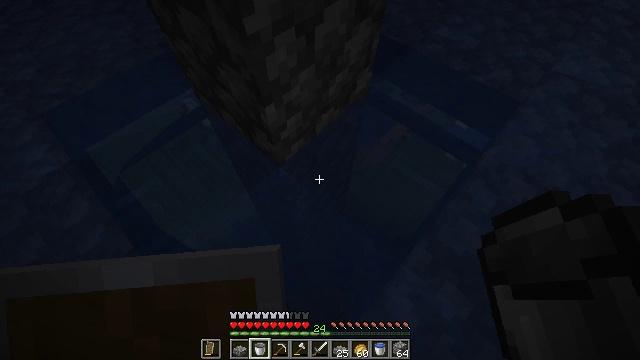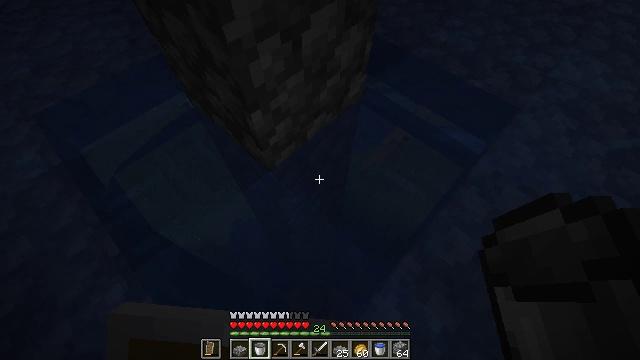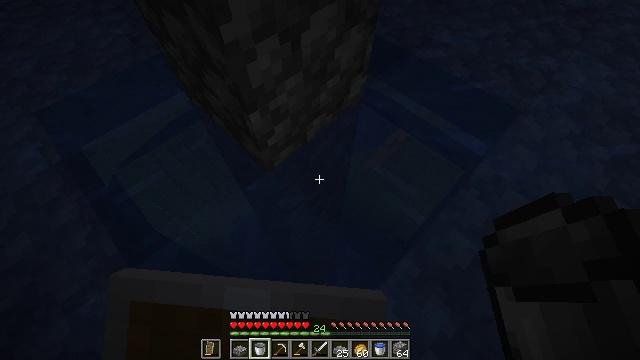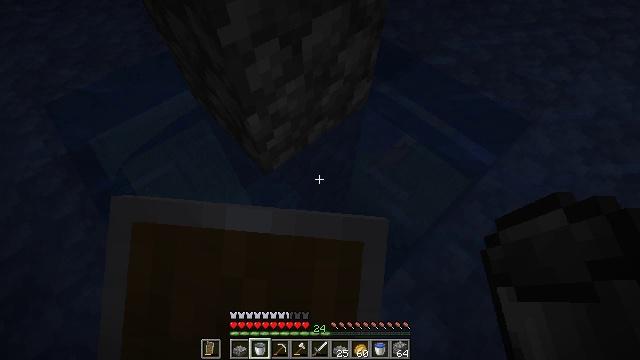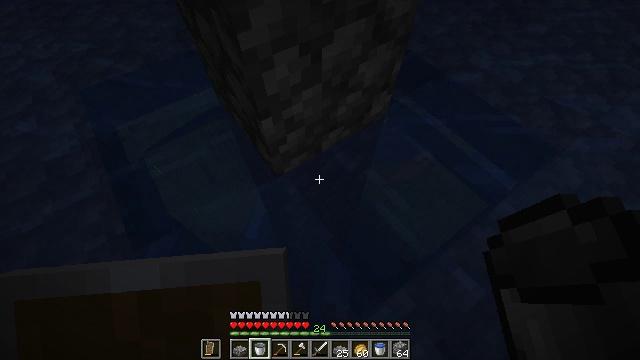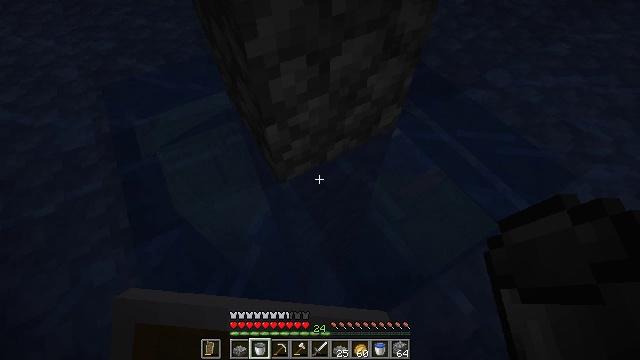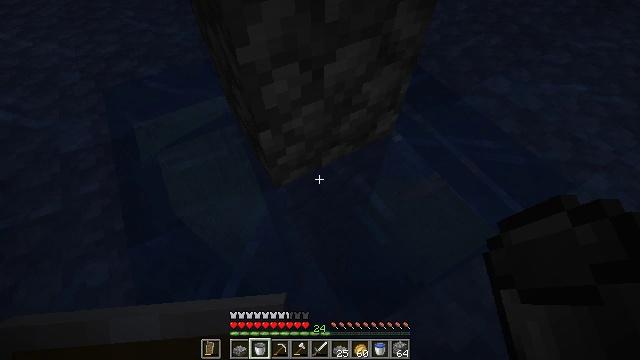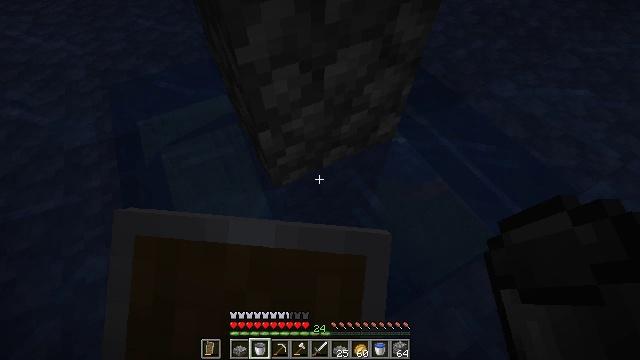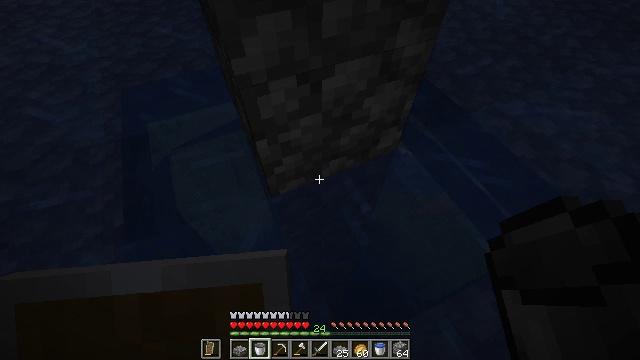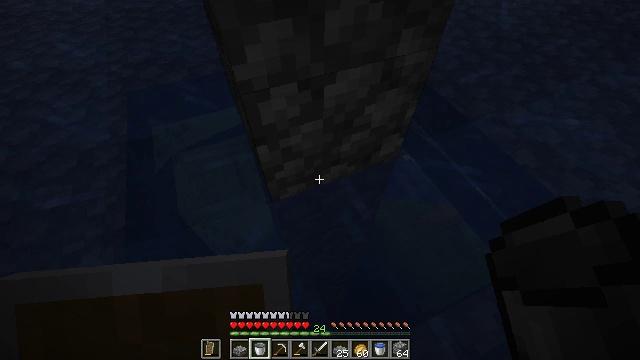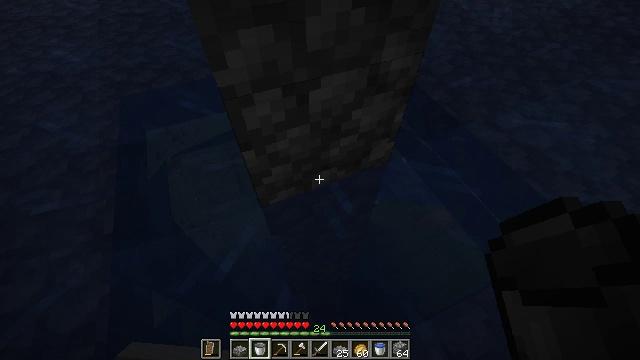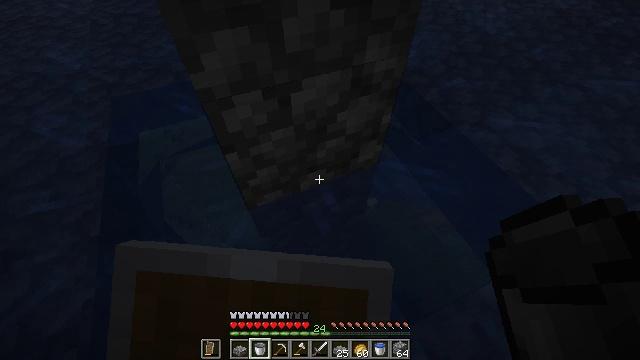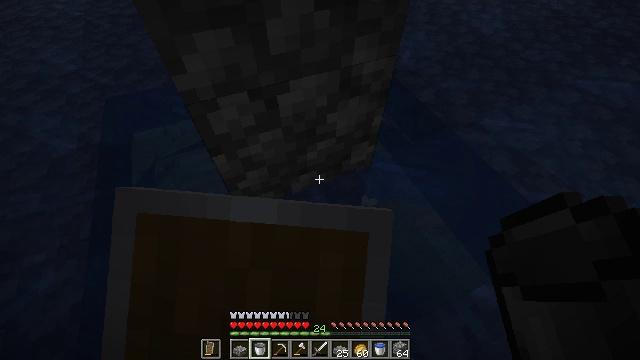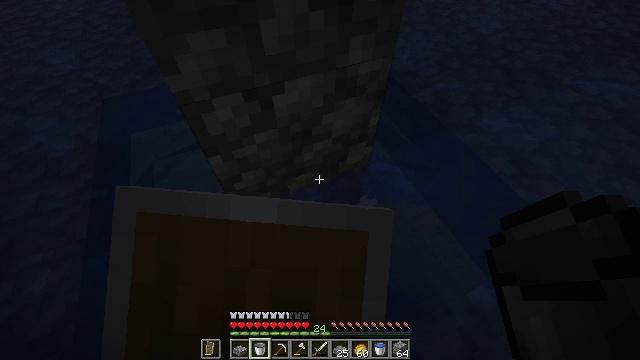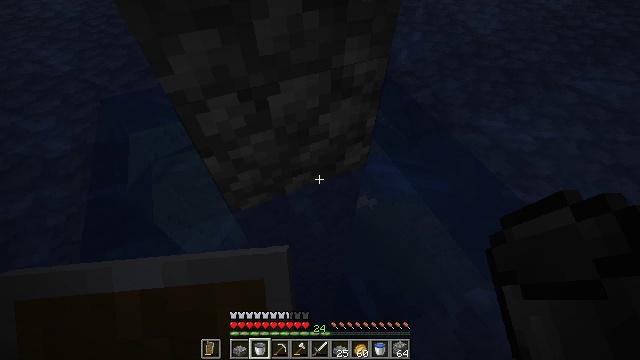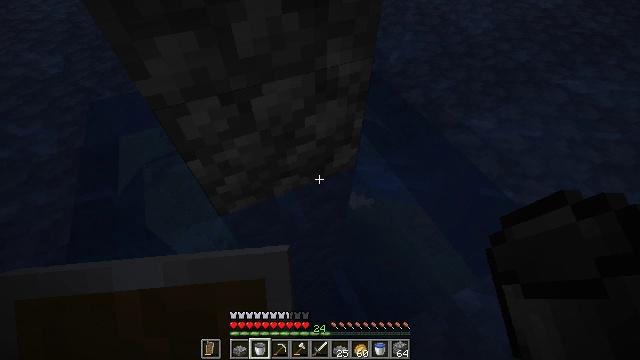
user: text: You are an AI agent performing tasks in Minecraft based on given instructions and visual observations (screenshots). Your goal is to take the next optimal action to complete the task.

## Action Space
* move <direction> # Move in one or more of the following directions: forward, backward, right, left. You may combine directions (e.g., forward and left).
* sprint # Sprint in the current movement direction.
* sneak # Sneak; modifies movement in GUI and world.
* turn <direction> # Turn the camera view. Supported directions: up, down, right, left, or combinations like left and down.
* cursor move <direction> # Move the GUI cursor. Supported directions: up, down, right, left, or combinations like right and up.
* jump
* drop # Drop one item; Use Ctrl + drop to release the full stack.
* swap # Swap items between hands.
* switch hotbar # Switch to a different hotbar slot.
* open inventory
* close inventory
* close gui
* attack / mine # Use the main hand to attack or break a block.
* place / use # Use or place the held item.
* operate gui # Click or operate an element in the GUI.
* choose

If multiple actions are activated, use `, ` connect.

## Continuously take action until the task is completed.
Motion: motion action
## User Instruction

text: Create an oak sign using the crafting table.
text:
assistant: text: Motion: move right, use / place
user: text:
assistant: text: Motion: move right, use / place
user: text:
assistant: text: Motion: move right, turn left, use / place
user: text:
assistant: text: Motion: move right, turn left and up
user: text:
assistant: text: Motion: move right, turn left and up, use / place
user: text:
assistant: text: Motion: move right, turn left, use / place
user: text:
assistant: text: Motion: move right, turn left, use / place
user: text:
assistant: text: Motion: move right, turn left and up
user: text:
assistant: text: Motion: move right, turn left and up
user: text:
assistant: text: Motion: move right, use / place
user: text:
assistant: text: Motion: move right, use / place
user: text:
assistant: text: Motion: move right, use / place
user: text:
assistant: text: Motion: move right, use / place
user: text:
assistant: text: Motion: move right
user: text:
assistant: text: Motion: move right
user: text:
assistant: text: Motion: move right, turn right
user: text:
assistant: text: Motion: move right
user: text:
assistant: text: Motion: move back and move right, turn left and down
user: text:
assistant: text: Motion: move back and move right, turn left and down
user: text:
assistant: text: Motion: move back and move right, turn down, use / place
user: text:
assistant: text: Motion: move back and move right, use / place
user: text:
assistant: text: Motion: move back and move right, use / place
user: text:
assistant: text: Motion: move back and move right, turn left, use / place
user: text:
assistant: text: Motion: move back and move right, turn left and up
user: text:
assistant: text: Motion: move back and move right, turn left, use / place
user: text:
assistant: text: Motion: move back and move right, use / place
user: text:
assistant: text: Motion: move back and move right, turn left, use / place
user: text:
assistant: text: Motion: move back and move right, turn left and up
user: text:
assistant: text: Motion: move back and move right, turn left and up, use / place
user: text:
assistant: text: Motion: move back and move right, turn up, use / place